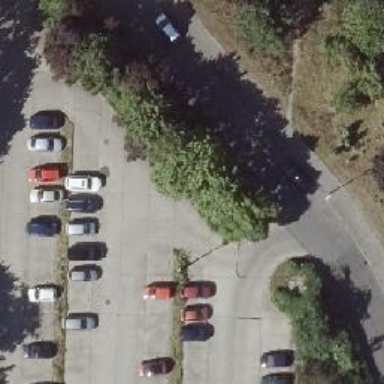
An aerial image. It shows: Concrete parking aisle designated as service road.